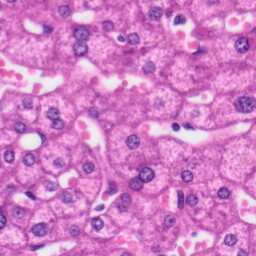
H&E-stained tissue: Liver